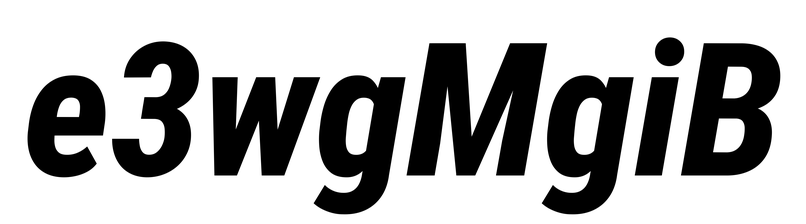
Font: Roboto-Italic_Condensed_ExtraBold_Italic